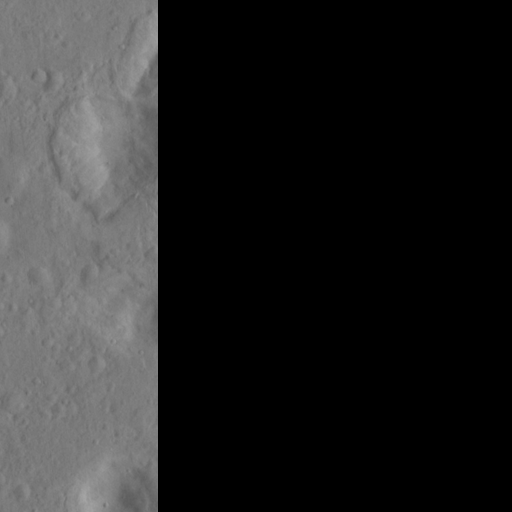
Classes present: Background, Cone